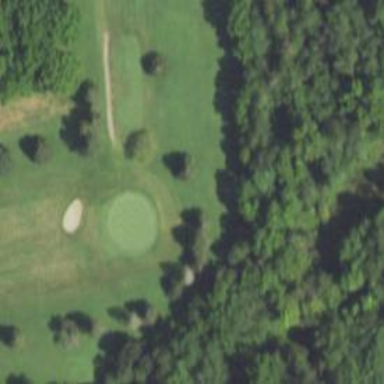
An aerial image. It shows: View of golf hole.